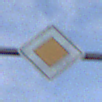
Verkehrszeichen: Vorfahrtsstrasse
Umgebung: Outdoor, Nature
Tageszeit: MorningAfternoon
Wetter: PartlyCloudy
Licht: Natural
Jahreszeit: NotSpecified
Kontrast: MediumContrast